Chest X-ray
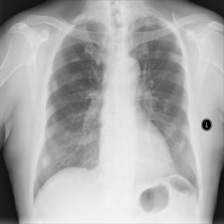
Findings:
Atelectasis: negative
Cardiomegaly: negative
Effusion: negative
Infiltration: negative
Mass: negative
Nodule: negative
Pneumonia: negative
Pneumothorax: negative
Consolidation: negative
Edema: negative
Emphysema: negative
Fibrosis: negative
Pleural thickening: negative
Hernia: negative